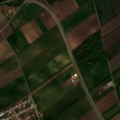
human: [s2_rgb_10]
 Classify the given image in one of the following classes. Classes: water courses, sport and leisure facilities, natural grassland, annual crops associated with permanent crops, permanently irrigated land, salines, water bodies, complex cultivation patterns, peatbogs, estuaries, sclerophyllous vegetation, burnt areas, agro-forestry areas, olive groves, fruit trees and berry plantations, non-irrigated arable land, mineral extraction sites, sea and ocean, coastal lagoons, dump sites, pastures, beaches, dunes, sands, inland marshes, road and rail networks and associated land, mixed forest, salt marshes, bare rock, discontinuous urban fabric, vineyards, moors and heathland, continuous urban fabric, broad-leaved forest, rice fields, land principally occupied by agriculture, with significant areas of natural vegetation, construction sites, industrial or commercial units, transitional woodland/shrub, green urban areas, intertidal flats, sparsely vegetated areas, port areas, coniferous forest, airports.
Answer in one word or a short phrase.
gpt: discontinuous urban fabric, non-irrigated arable land, land principally occupied by agriculture, with significant areas of natural vegetation